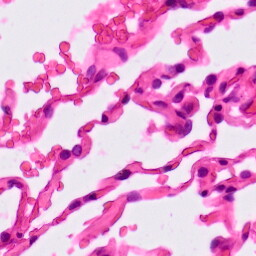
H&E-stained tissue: Lung